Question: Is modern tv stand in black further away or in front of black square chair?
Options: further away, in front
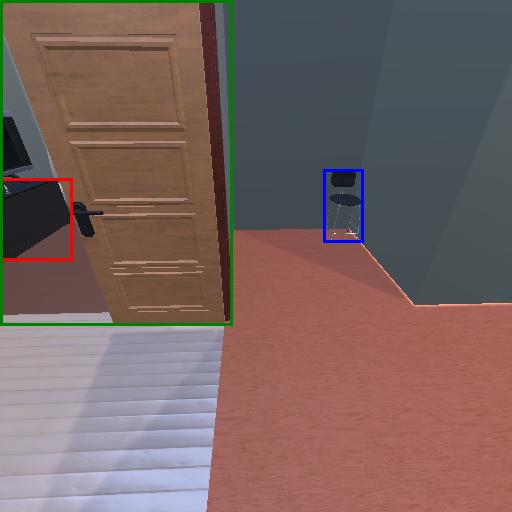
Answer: further away